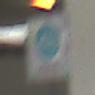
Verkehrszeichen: BeginnFahrradzone
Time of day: Midday
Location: Roofed (Urban)
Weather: Overcast
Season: NotSpecified
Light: Artificial